Question: I am try to make a div have borders like the following drawing:

This is what I have tried:
'''
div {
height: 100px;
width: 100px;
border-bottom-right-radius:100px 10px;
border:1px solid #000;
}
'''
'''
<div></div>
'''
What is an effect way to accomplish this?
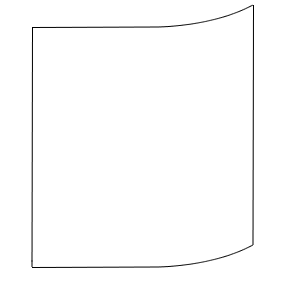
Answer: ## Using :before and :after

### The top border is created with the :before:
- Its height is the same as the border radius- It is positioned just outside with 'top' and lines up with the left border thanks to 'left'- Its width is calculated with 'calc' to precisely line up the top of the curve- The curve can be refined with 'transform: skewX(-60deg)'
### The left border is created with the :after:
- 'calc'
## Examples
### Number 1 - a bit pointy
'''
div {
border-bottom-right-radius: 100px 20px;
border: 1px solid #000;
border-top: none;
height: 500px;
width: 200px;
position: relative;
border-left: none;
}
div:before,
div:after {
content: '';
display: block;
position: absolute;
left: -1px;
}
div:before {
height: 20px;
width: 100%;
width: calc(100% + 1px);
border-bottom-right-radius: 100px 20px;
border-bottom: 1px solid #000;
border-right: solid 1px #000;
top: -1px;
}
div:after {
height: calc(100% - 18px);
border-left: 1px solid #000;
top: 19px;
}
'''
'''
<div></div>
'''
### Number 2 - smoothed out point with skew
'''
div {
border-bottom-right-radius: 100px 20px;
border: 1px solid #000;
border-top: none;
height: 200px;
width: 200px;
position: relative;
border-left: none;
}
div:before,
div:after {
content: '';
display: block;
position: absolute;
left: -1px;
}
div:before {
height: 20px;
width: 100%;
width: calc(100% - 36px);
border-bottom-right-radius: 100px 20px;
border-bottom: 1px solid #000;
border-right: solid 2px #000;
top: 0px;
left: 17px;
transform: skewX(-60deg);
}
div:after {
height: calc(100% - 19px);
border-left: 1px solid #000;
top: 20px;
}
'''
'''
<div></div>
'''